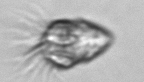
Label: Strombidium_morphotype1